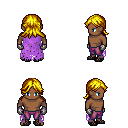
a pixel art fantasy rpg character, male body template, human, dark skin, maroon tattered cape, magenta pants, blonde loose hair, metal gloves, ghillies, four views (front, back, left, right), 2x2 character sprite sheet, small pixel art, hard edges, no anti-aliasing